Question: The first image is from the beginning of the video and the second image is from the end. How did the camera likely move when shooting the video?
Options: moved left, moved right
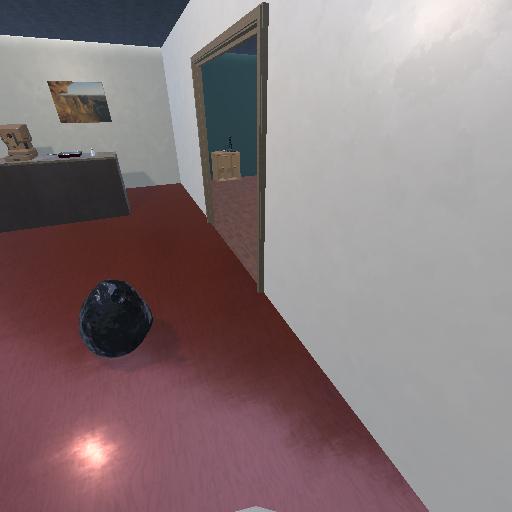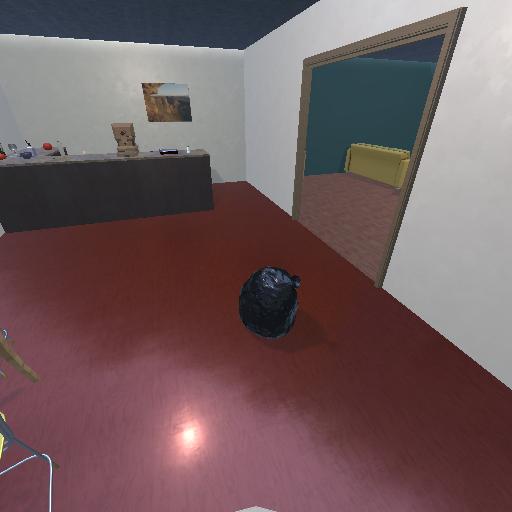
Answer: moved left